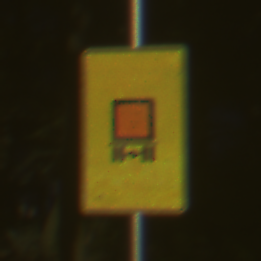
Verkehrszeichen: KennzeichnungspflichtigeFahrzeugeGefaehrlicheGueterOhnePfeilsymbol
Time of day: SunriseSunset
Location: Outdoor (Nature)
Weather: PartlyCloudy
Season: NotSpecified
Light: Natural